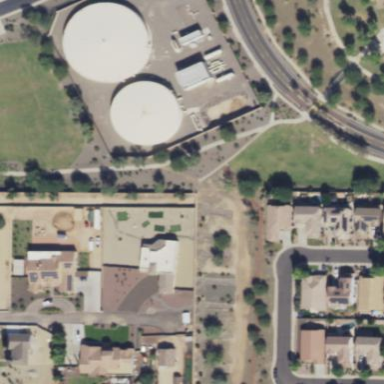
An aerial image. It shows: Municipal area with water tanks enclosed by wall.